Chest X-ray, PA view. Patient: 66 years old, sex F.
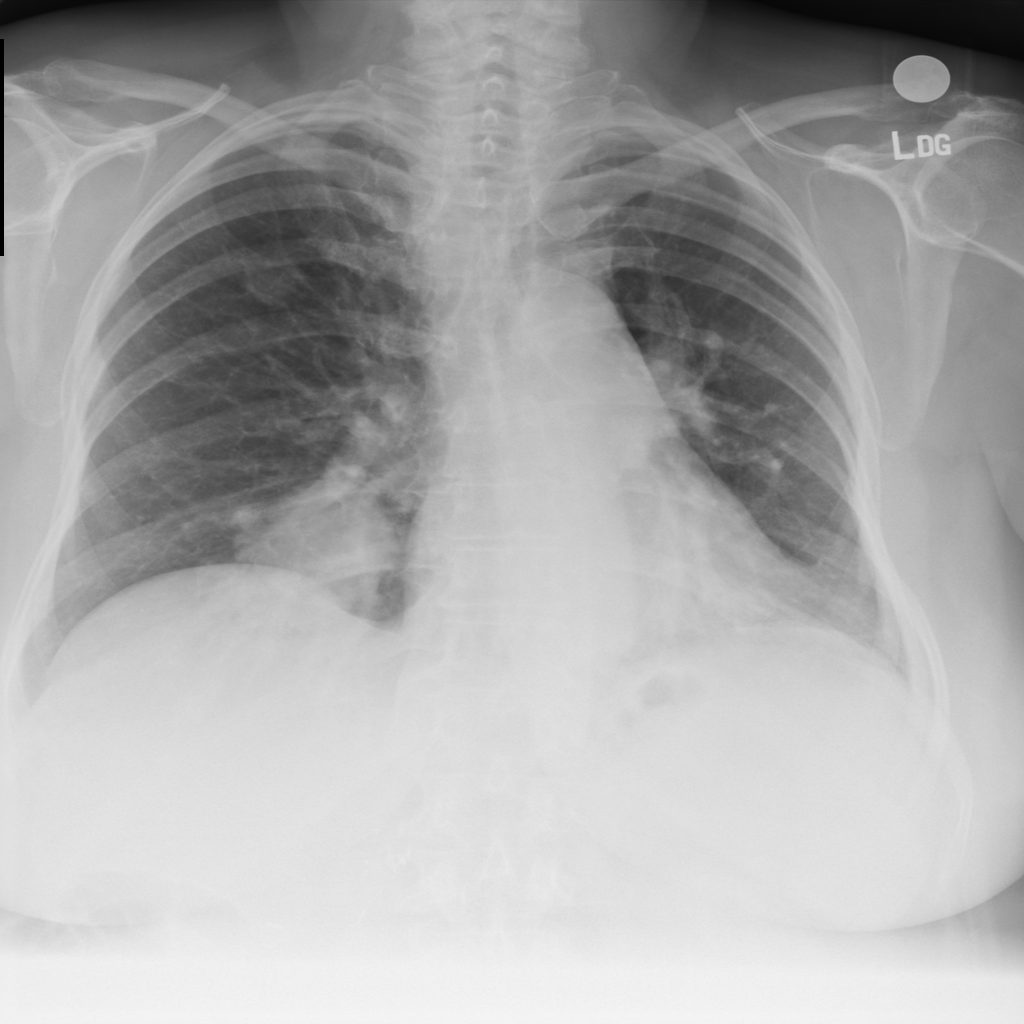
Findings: Mass, Nodule